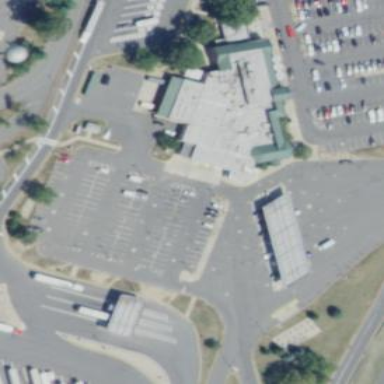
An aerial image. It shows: Paved parking area.